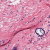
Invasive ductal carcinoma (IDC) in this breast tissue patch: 0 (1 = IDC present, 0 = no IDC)